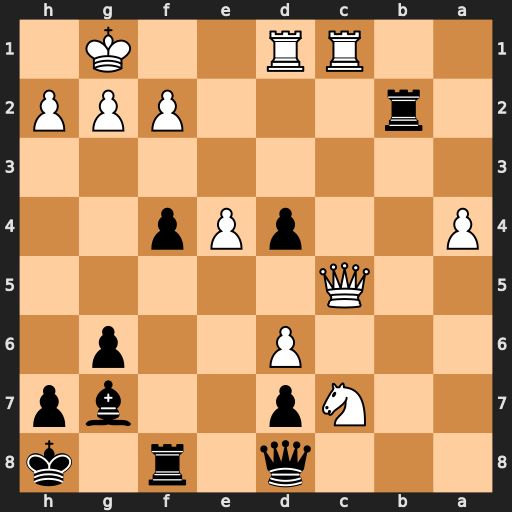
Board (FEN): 3q1r1k/2Np2bp/3P2p1/2Q5/P2pPp2/8/1r3PPP/2RR2K1
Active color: b
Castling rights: -
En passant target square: -
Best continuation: Qh4 Rf1 f3